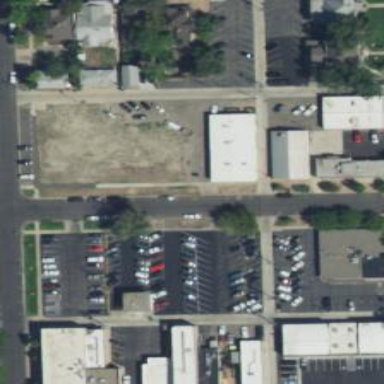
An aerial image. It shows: Parking space is available.